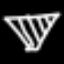
Label: diamond